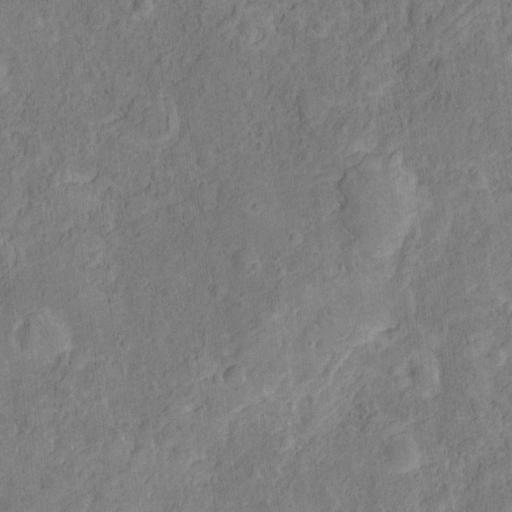
Classes present: Background